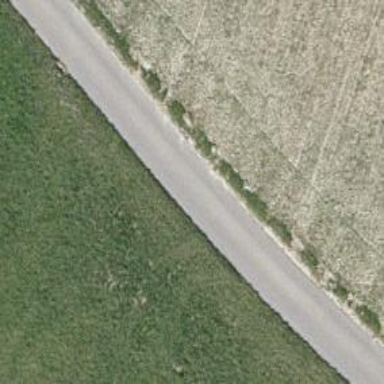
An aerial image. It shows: Unclassified road with grade1 track type.